Interaction volume radius: 5 \u00c5
Interaction volume height: 15 \u00c5
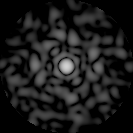
Disorder parameter: 0.7627